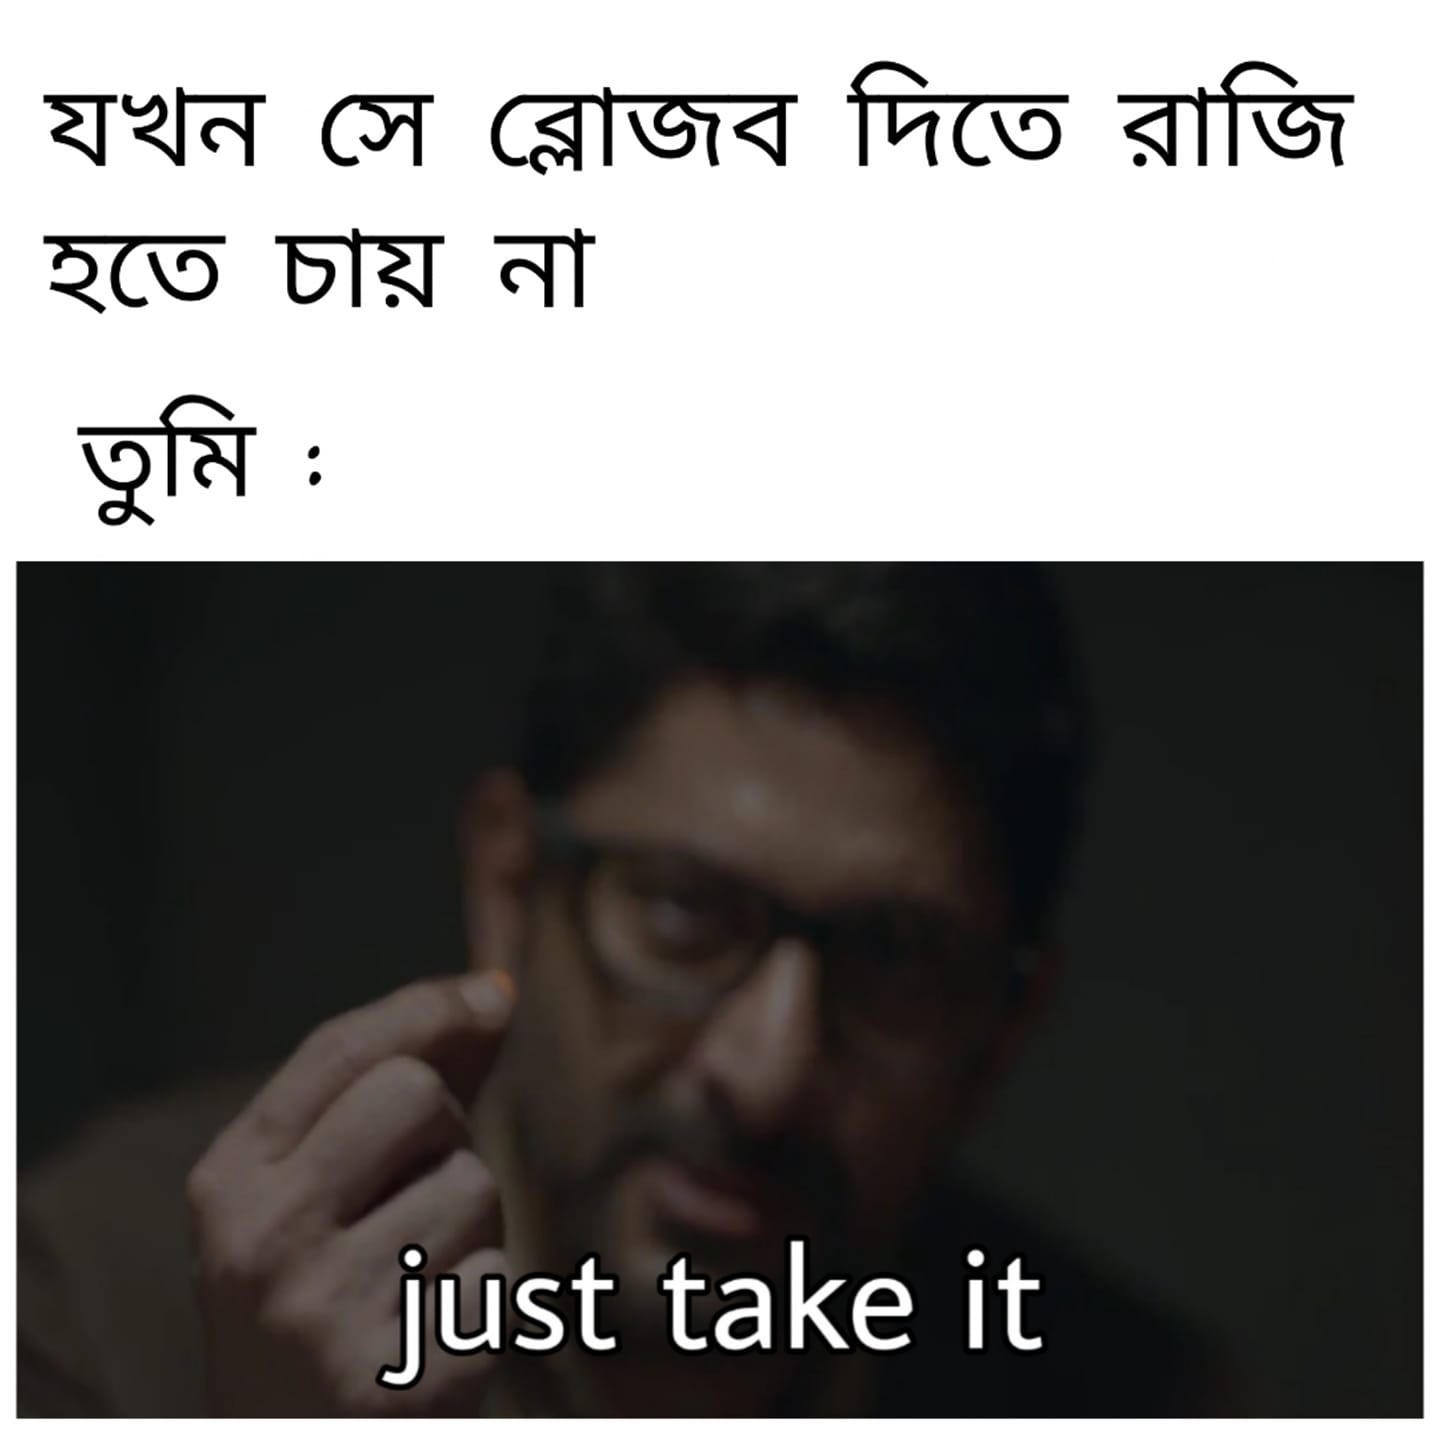
Caption: যখন সে ব্লোজব দিতে রাজি হতে চায় না     তুমি :  just take it
Label: hate